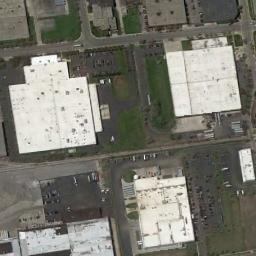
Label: industrial_area